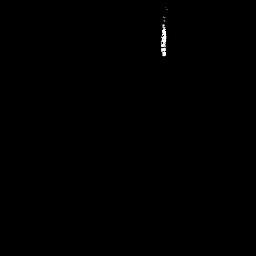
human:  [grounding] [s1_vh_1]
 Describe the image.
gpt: In the satellite image, there is  <ref>1 medium ship </ref> <box>[[61, 2, 66, 22, 0]]</box> located at top.